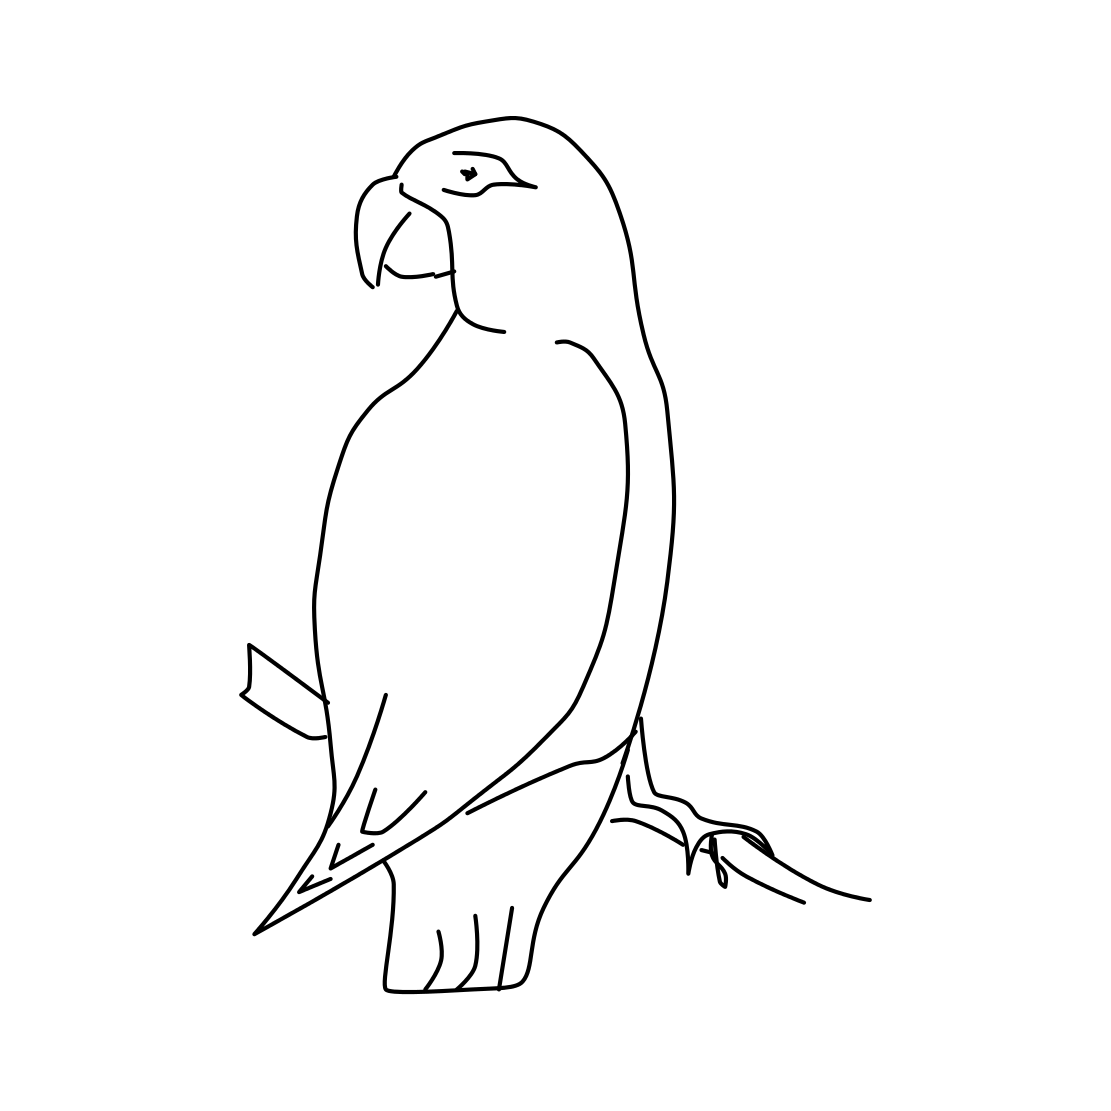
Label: parrot